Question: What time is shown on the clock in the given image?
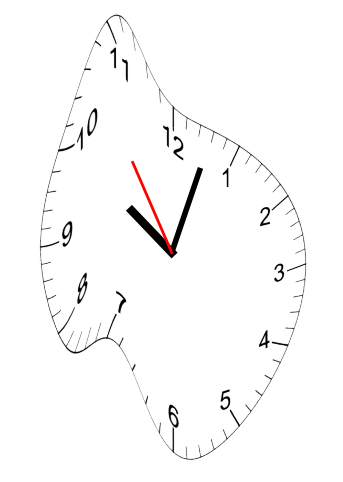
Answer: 10:02:54